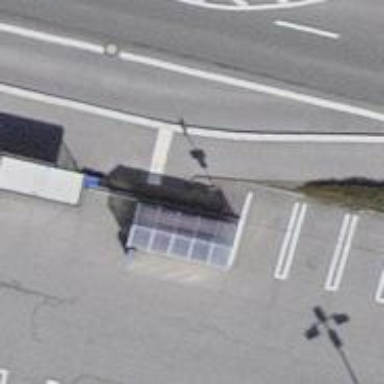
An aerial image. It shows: Bus stop with sheltered platform for public transport.